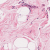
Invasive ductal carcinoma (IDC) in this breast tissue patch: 0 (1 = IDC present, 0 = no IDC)